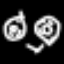
Label: donut